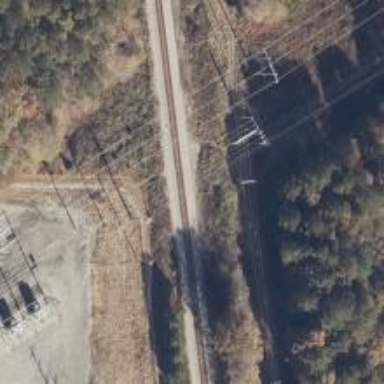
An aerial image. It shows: Power pole.